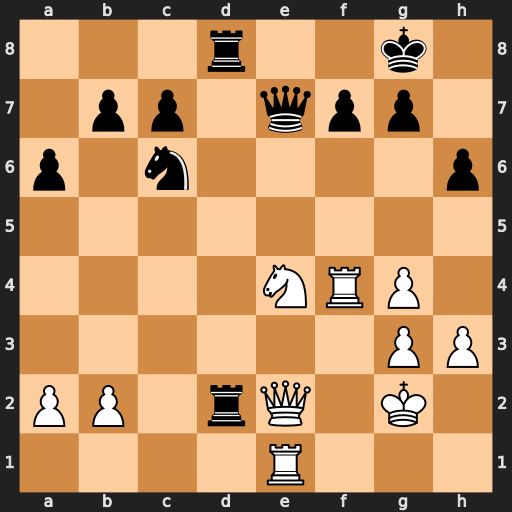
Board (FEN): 3r2k1/1pp1qpp1/p1n4p/8/4NRP1/6PP/PP1rQ1K1/4R3
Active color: w
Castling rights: -
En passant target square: -
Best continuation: Nxd2 Qxe2+ Rxe2